Question: I've looked around for solutions to this bug but have not found one, even on SO. The warning I get is this:
'''
(0,0): warning CS1702: Assuming assembly reference 'Microsoft.Owin.Security.OAuth,
Version=2.0.0.0, Culture=neutral, PublicKeyToken=31bf3856ad364e35' matches
'Microsoft.Owin.Security.OAuth, Version=2.0.2.0, Culture=neutral,
PublicKeyToken=31bf3856ad364e35', you may need to supply runtime policy
Validation Complete
========== Rebuild All: 1 succeeded, 0 failed, 0 skipped ==========
'''
This is what my 'Bin' directory looks like:

Here's the 'packages.config' file:
'''
<packages>
<package id="EntityFramework" version="6.0.2" targetFramework="net45" />
<package id="Microsoft.AspNet.Identity.Core" version="1.0.0" targetFramework="net45" />
<package id="Microsoft.AspNet.Identity.EntityFramework" version="1.0.0" targetFramework="net45" />
<package id="Microsoft.AspNet.Identity.Owin" version="1.0.0" targetFramework="net45" />
<package id="Microsoft.Owin" version="2.1.0" targetFramework="net45" />
<package id="Microsoft.Owin.Host.SystemWeb" version="2.1.0" targetFramework="net45" />
<package id="Microsoft.Owin.Security" version="2.0.2" targetFramework="net45" />
<package id="Microsoft.Owin.Security.Cookies" version="2.0.2" targetFramework="net45" />
<package id="Microsoft.Owin.Security.OAuth" version="2.0.2" targetFramework="net45" />
<package id="Newtonsoft.Json" version="4.5.11" targetFramework="net45" />
<package id="Owin" version="1.0" targetFramework="net45" />
</packages>
'''
In my 'web.config' file, there's the runtime section that looks like this:
'''
<runtime>
<assemblyBinding xmlns="urn:schemas-microsoft-com:asm.v1">
<dependentAssembly>
<assemblyIdentity name="Microsoft.Owin.Security.OAuth" publicKeyToken="31bf3856ad364e35" culture="neutral"/>
<bindingRedirect oldVersion="0.0.0.0-2.0.2.0" newVersion="2.0.2.0"/>
</dependentAssembly>
<dependentAssembly>
<assemblyIdentity name="Microsoft.Owin" publicKeyToken="31bf3856ad364e35" culture="neutral"/>
<bindingRedirect oldVersion="0.0.0.0-2.1.0.0" newVersion="2.1.0.0"/>
</dependentAssembly>
<dependentAssembly>
<assemblyIdentity name="Microsoft.Owin.Security" publicKeyToken="31bf3856ad364e35" culture="neutral"/>
<bindingRedirect oldVersion="0.0.0.0-2.0.2.0" newVersion="2.0.2.0"/>
</dependentAssembly>
<dependentAssembly>
<assemblyIdentity name="Microsoft.Owin.Security.Cookies" publicKeyToken="31bf3856ad364e35" culture="neutral"/>
<bindingRedirect oldVersion="0.0.0.0-2.0.2.0" newVersion="2.0.2.0"/>
</dependentAssembly>
</assemblyBinding>
</runtime>
'''
What do I need to do to get rid of this warning?
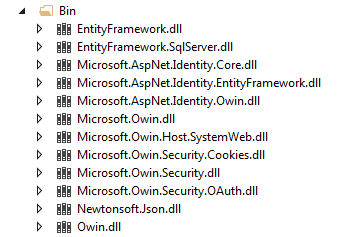
Answer: Your project file might still be referencing a previous version of the assembly.
You can quickly check that by selecting the Microsoft.Owin.Security.OAuth reference under the References in the project, and looking at the properties; but I'd advise you also check the contents of your project file, and check the Reference for that assembly, for example:
'''
<Reference Include="Microsoft.Owin.Security.OAuth, Version=2.0.0.0, Culture=neutral, PublicKeyToken=31bf3856ad364e35, processorArchitecture=MSIL">
<Private>True</Private>
<HintPath>..\..\packages\Microsoft.Owin.Security.OAuth.2.0.0\lib
et45\Microsoft.Owin.Security.OAuth.dll</HintPath>
</Reference>
'''
Check that both the reference version, and the HintPath version are what you would expect.
If you look at your solution's Packages folder, you might find multiple versions of Microsoft.Owin.Security.OAuth still in there, and that could be a clue. (You could rename or delete all the versions you don't want, to see what happens).
If that still doesn't get you far enough, turn up the build logging detail to see if that can provide more clues for you.
To do that, in Visual Studio go to > > > , and change the to or .